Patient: sex M, age 52
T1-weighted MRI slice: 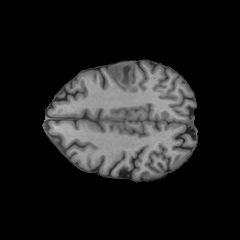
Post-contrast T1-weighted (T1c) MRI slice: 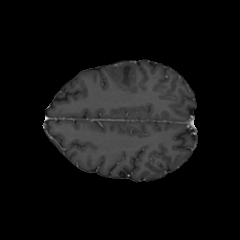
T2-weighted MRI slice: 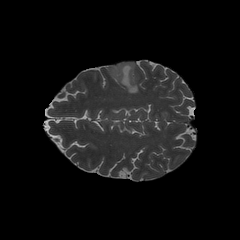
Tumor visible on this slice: yes
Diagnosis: Astrocytoma, IDH-wildtype
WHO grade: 3